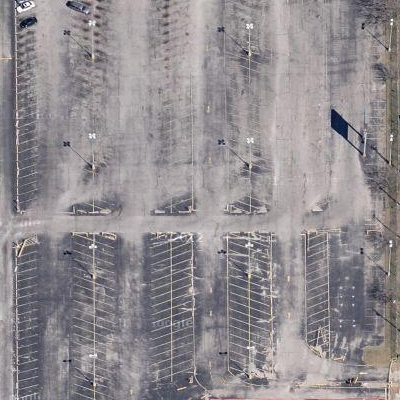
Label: gParking